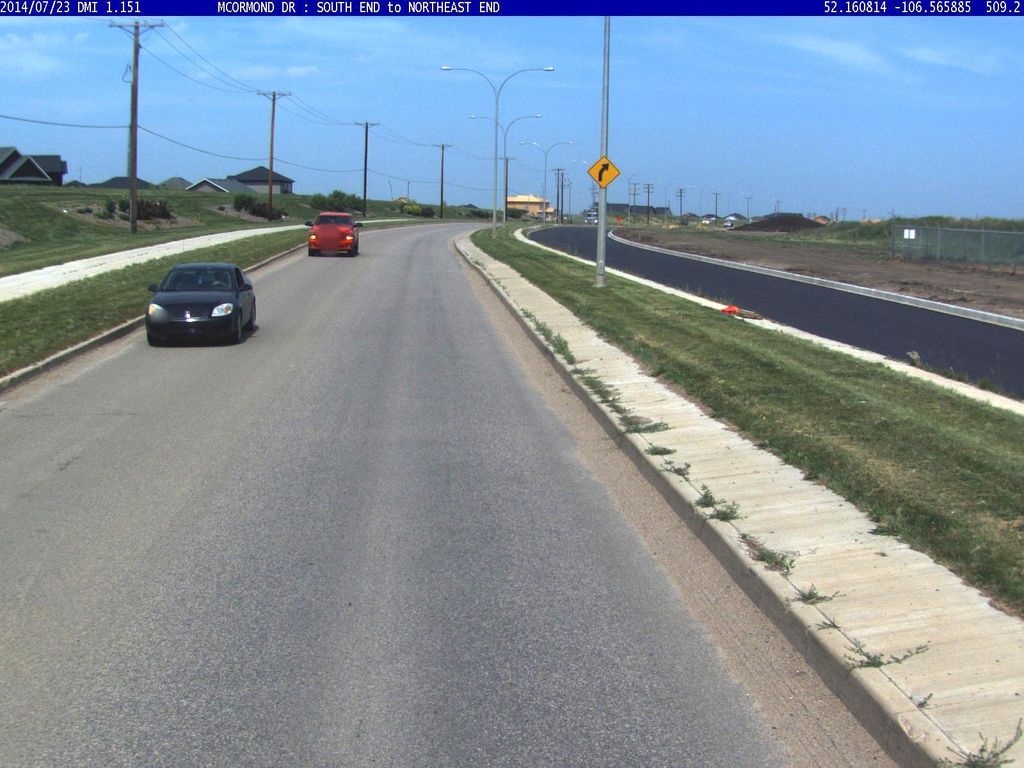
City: saskatoon